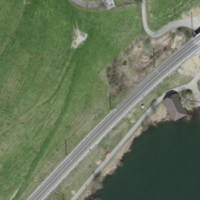
EUNIS habitat code: 25
Species observed at this site:
Humulus lupulus
Stellaria graminea
Sison amomum
Filipendula ulmaria
Campanula rapunculus